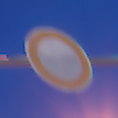
Verkehrszeichen: VerbotFahrzeugeAllerArt
Umgebung: Outdoor, Urban
Tageszeit: Night
Wetter: PartlyCloudy
Licht: Artificial
Jahreszeit: NotSpecified
Kontrast: HighContrast